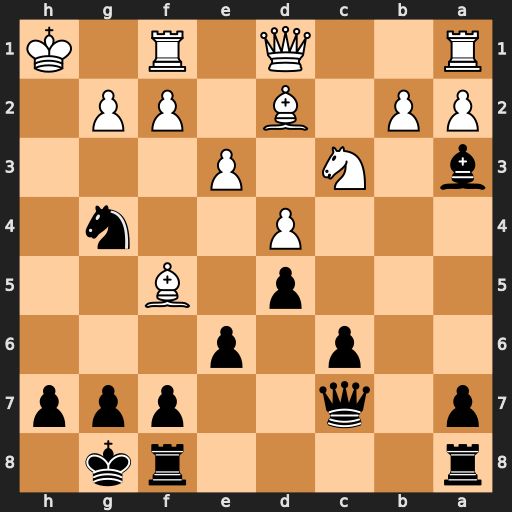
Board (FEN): r4rk1/p1q2ppp/2p1p3/3p1B2/3P2n1/b1N1P3/PP1B1PP1/R2Q1R1K
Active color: b
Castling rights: -
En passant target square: -
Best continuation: Qh2#